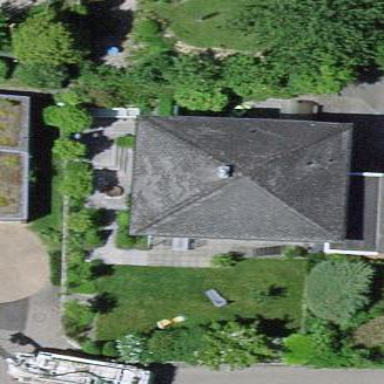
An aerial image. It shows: Residential building.